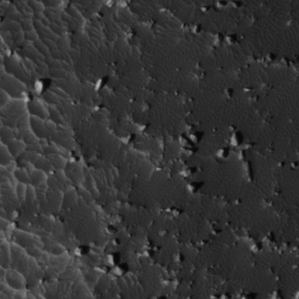
Label: non_frost